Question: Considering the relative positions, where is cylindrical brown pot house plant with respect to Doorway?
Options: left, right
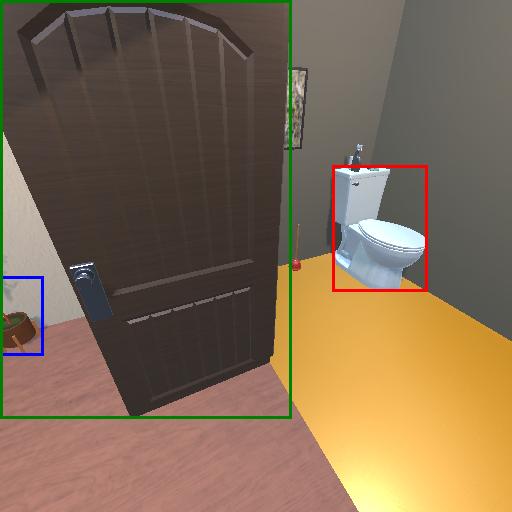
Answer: left